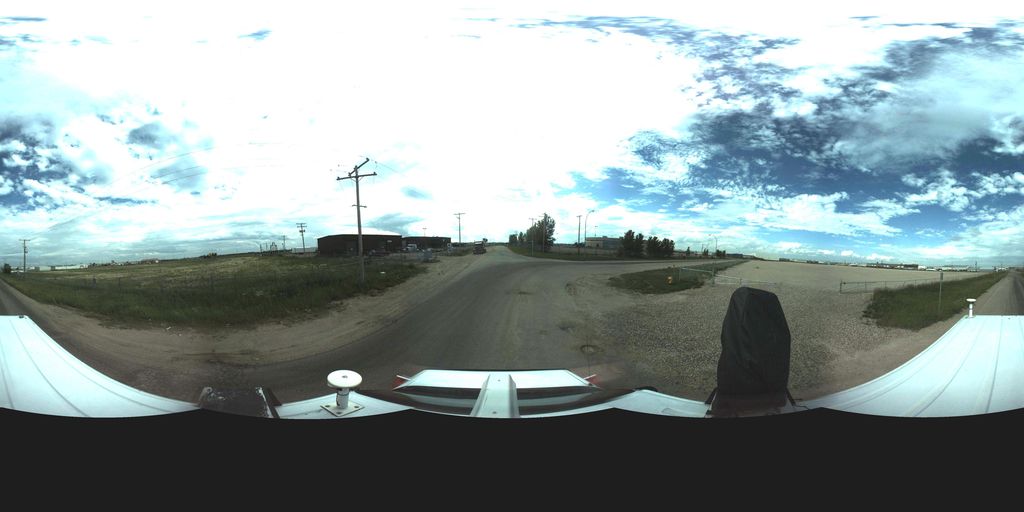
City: saskatoon